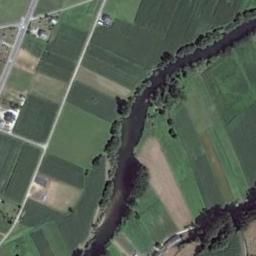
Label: river